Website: crate-barrel
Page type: account-selection
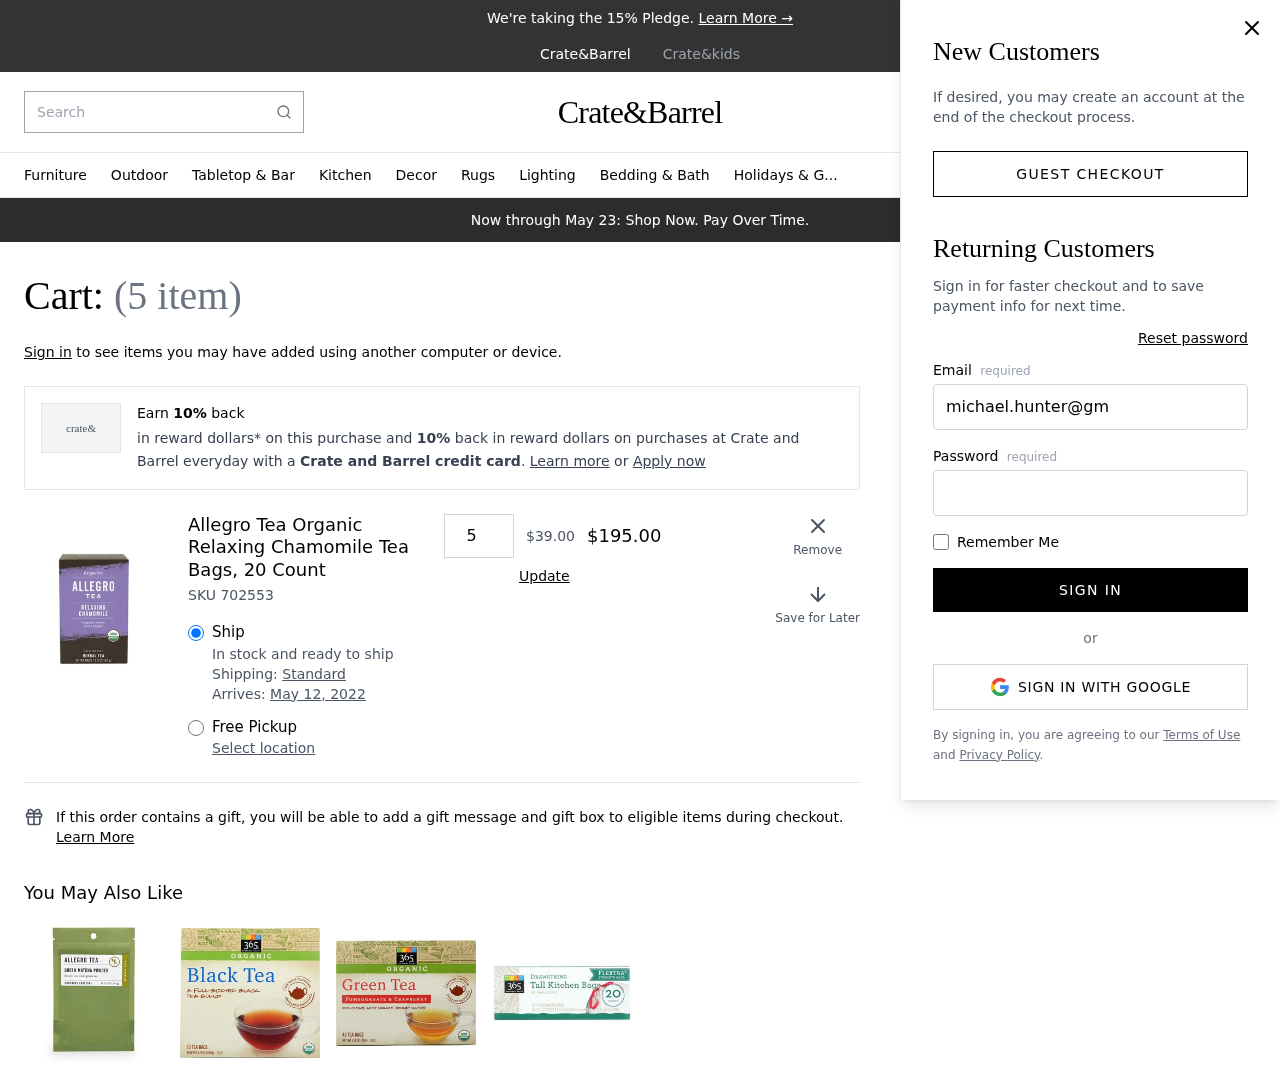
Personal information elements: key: PII_EMAIL
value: michael.hunter@gmail.com
Product elements: key: PRODUCT1_NAME
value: Allegro Tea Organic Relaxing Chamomile Tea Bags, 20 Count
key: PRODUCT1_PRICE
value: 39
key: PRODUCT1_QUANTITY
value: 5
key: PRODUCT1_SKU
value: SKU 702553
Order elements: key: ORDER_NUM_ITEMS
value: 5
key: ORDER_DELIVERY_DATE
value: May 12, 2022
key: ORDER_SUBTOTAL
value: $195.00
Search elements: key: HEADER_SEARCH
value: Search